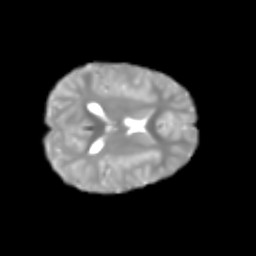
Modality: T2w
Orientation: axial
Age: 7
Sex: male
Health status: healthy